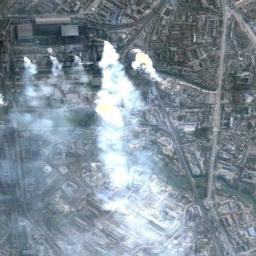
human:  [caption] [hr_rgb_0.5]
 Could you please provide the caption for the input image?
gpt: Many buildings of different shapes are next to the thermal power station .

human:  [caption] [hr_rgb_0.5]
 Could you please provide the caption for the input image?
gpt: The thermal power station is next to some buildings with white mist above .

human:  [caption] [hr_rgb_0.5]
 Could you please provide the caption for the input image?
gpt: In the thermal power station, there are neatly planned factories and good greening, Machine equipment, Cooling towers emitting steam, and smoke stacks .

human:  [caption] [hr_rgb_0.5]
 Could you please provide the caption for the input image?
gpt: There is a smoking thermal power station by the road .

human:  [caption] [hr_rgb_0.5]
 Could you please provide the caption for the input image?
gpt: There are many buildings and several chimneys on the thermal power station .